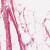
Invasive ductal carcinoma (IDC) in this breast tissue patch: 0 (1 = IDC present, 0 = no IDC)